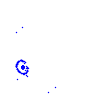
Particle: proton